Interaction volume radius: 5 \u00c5
Interaction volume height: 20 \u00c5
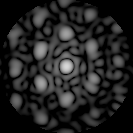
Disorder parameter: 0.4288